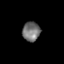
Tissue: skin
Cell type: Fibroblasts
Senescence score: 0.792
Nuclear area (px): 334
Mean DAPI intensity: 114.228